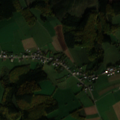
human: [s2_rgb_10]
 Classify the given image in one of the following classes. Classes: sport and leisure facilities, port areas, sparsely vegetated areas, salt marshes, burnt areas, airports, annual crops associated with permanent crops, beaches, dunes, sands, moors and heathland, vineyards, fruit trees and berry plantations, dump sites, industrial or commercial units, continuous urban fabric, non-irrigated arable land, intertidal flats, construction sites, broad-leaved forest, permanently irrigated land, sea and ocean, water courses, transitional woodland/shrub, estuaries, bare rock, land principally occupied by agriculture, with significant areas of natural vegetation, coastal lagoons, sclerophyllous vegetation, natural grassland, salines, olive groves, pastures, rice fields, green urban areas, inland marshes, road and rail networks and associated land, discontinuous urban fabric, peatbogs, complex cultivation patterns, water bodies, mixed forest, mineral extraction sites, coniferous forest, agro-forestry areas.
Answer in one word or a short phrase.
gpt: discontinuous urban fabric, non-irrigated arable land, complex cultivation patterns, coniferous forest, mixed forest